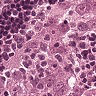
Metastatic tissue present: yes